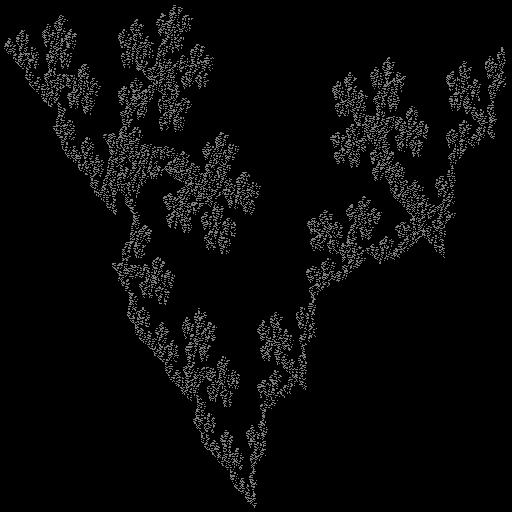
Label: penta